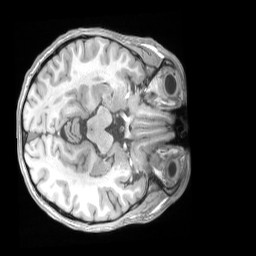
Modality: T1w
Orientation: axial
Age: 26
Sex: male
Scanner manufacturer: siemens
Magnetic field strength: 3 T
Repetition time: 2.53 s
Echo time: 0.00164 s